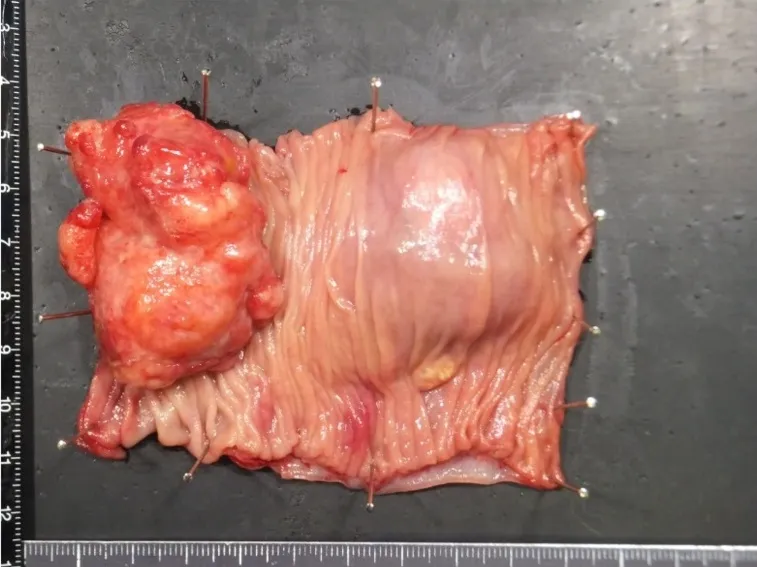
A) Macroscopic findings. The specimen shows a smoothly marginated tumor measuring 40 x 40 x 15 mm with an erosive lesion on the mucosal side.
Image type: pathology (h&e)